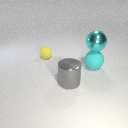
large cyan rubber sphere behind large gray metal cylinder